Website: walmart
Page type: payment
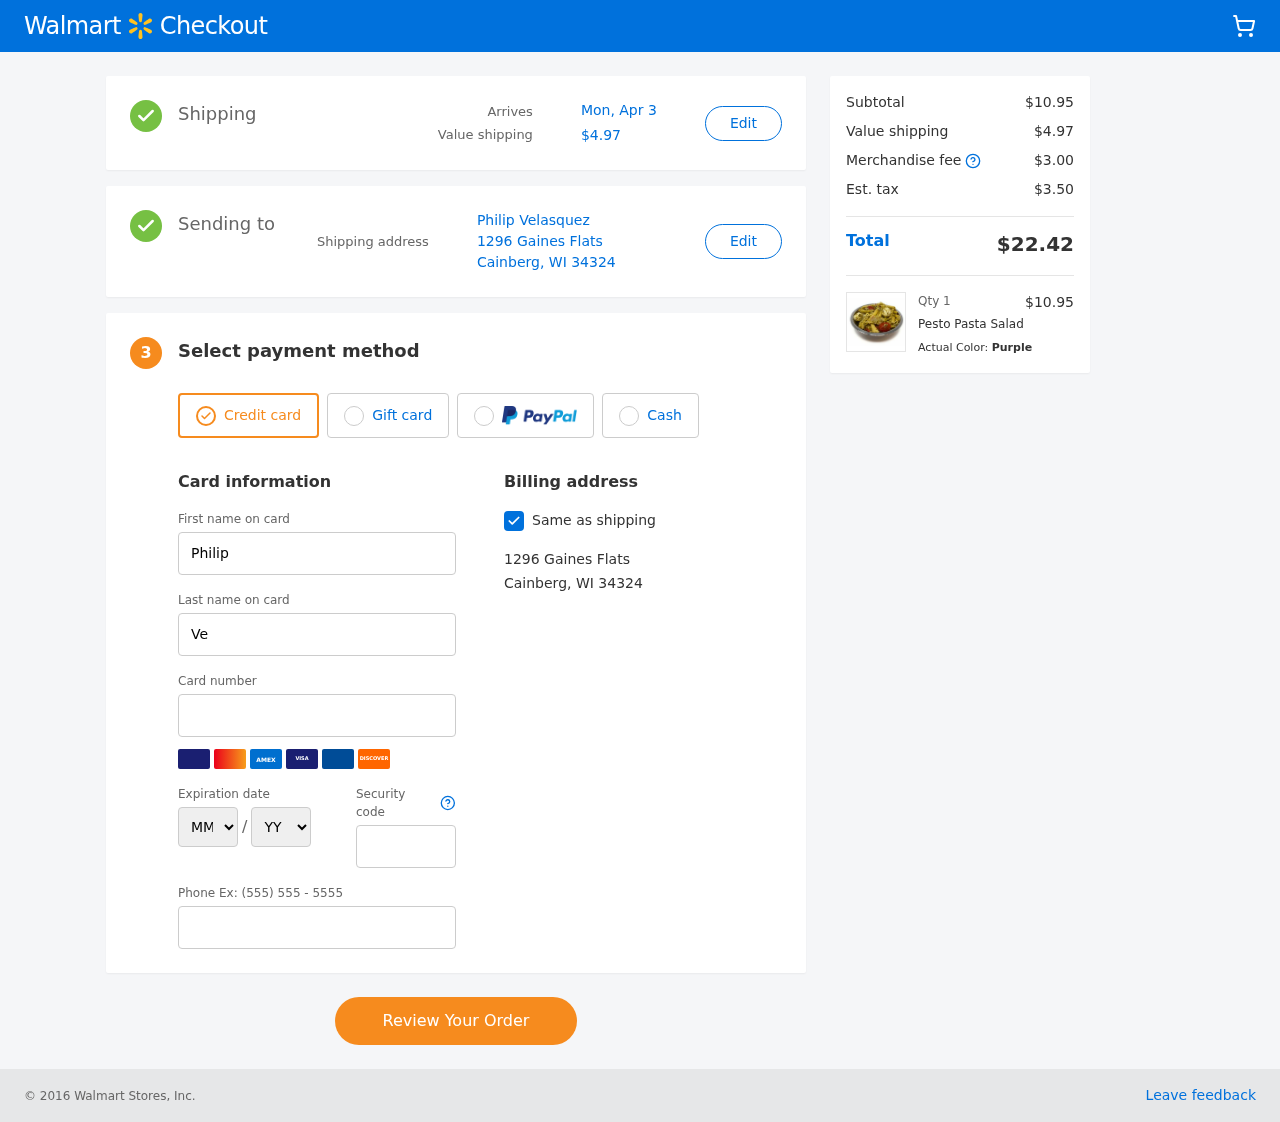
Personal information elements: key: PII_CARD_EXPIRY_MONTH
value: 06
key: PII_CARD_EXPIRY_YEAR
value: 27
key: PII_CITY_STATE_ZIP
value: Cainberg, WI 34324
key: PII_FULLNAME
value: Philip Velasquez
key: PII_STREET
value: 1296 Gaines Flats
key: PII_FIRSTNAME
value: Philip
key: PII_LASTNAME
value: Velasquez
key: PII_CARD_NUMBER
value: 3733 5861 2109 521
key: PII_CARD_CVV
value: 3105
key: PII_PHONE
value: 4415557193
Product elements: key: PRODUCT1_NAME
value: Pesto Pasta Salad
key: PRODUCT1_PRICE
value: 10.95
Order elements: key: ORDER_DELIVERY_DATE
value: Mon, Apr 3
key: ORDER_SHIPPING_COST
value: $4.97
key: ORDER_SUBTOTAL
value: $10.95
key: ORDER_MERCHANDISE_FEE
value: $3.00
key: ORDER_TAX
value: $3.50
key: ORDER_TOTAL
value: $22.42
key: ORDER_NUM_ITEMS
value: Qty 1